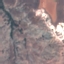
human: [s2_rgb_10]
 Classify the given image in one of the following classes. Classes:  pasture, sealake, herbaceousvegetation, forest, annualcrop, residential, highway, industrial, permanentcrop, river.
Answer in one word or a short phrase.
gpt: HerbaceousVegetation